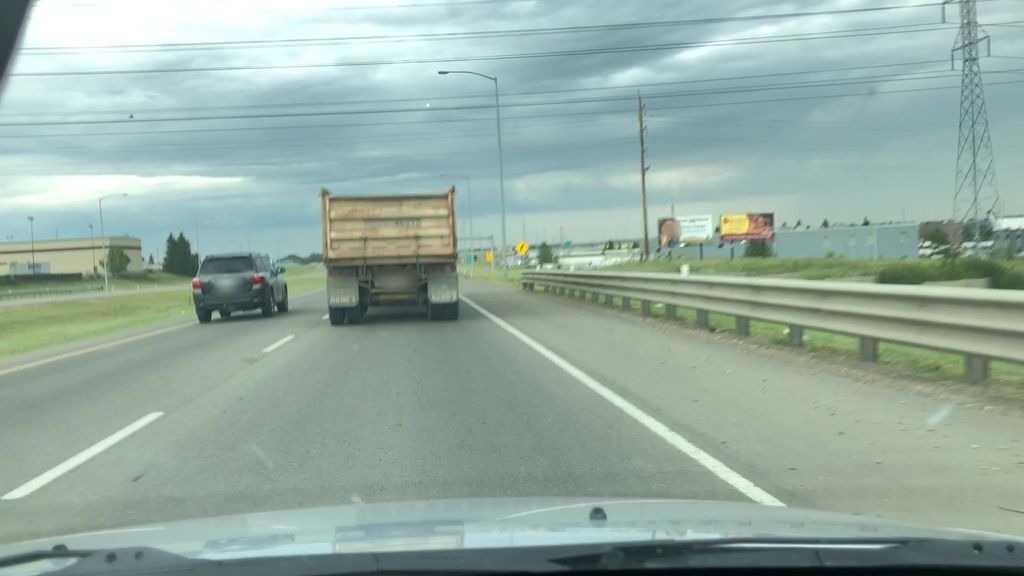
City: edmonton